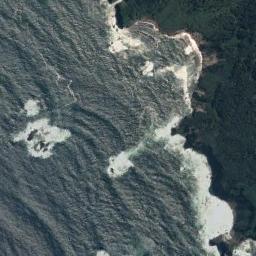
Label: beach